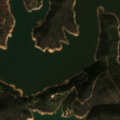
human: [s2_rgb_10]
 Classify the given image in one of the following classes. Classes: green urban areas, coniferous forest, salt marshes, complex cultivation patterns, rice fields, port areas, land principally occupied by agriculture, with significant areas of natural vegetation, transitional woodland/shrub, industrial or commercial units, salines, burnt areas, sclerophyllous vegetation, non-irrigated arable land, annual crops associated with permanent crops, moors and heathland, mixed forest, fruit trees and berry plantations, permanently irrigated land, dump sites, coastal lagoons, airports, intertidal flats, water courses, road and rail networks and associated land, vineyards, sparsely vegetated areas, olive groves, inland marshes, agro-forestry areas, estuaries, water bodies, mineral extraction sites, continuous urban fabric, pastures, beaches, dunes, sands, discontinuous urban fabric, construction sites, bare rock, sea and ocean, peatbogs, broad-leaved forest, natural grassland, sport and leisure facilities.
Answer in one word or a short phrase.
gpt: broad-leaved forest, sclerophyllous vegetation, water bodies